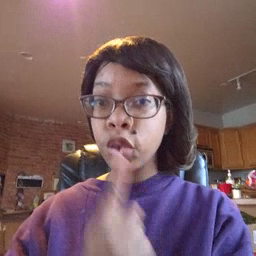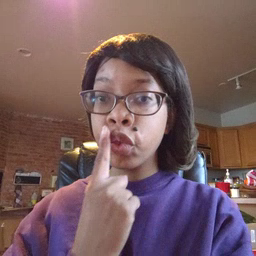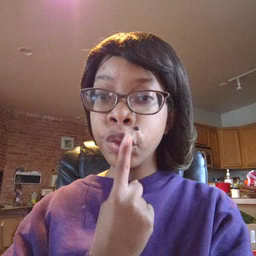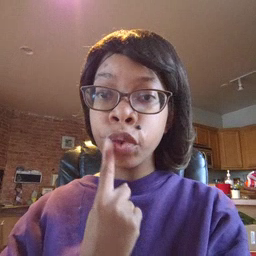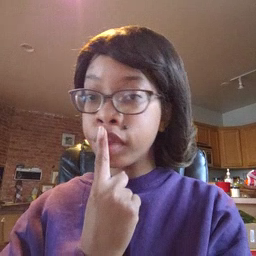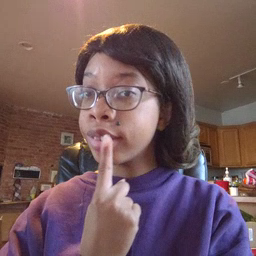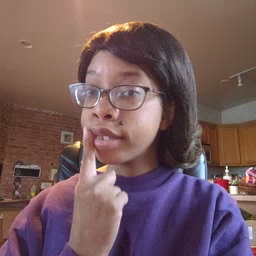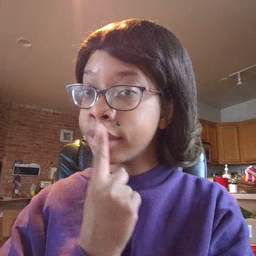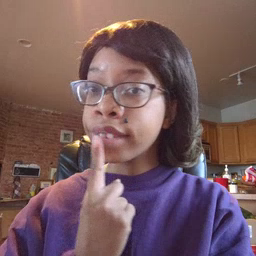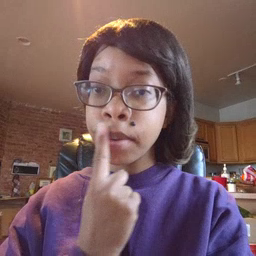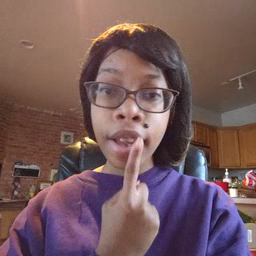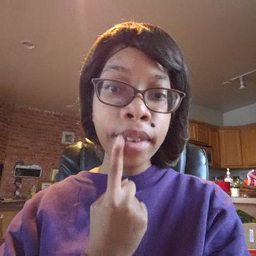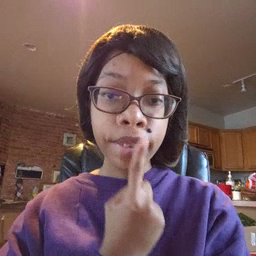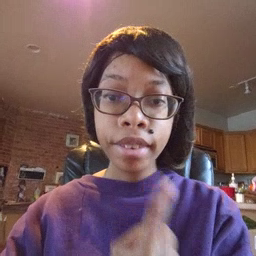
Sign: mouth